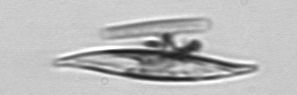
Label: Pleurosigma